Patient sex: M
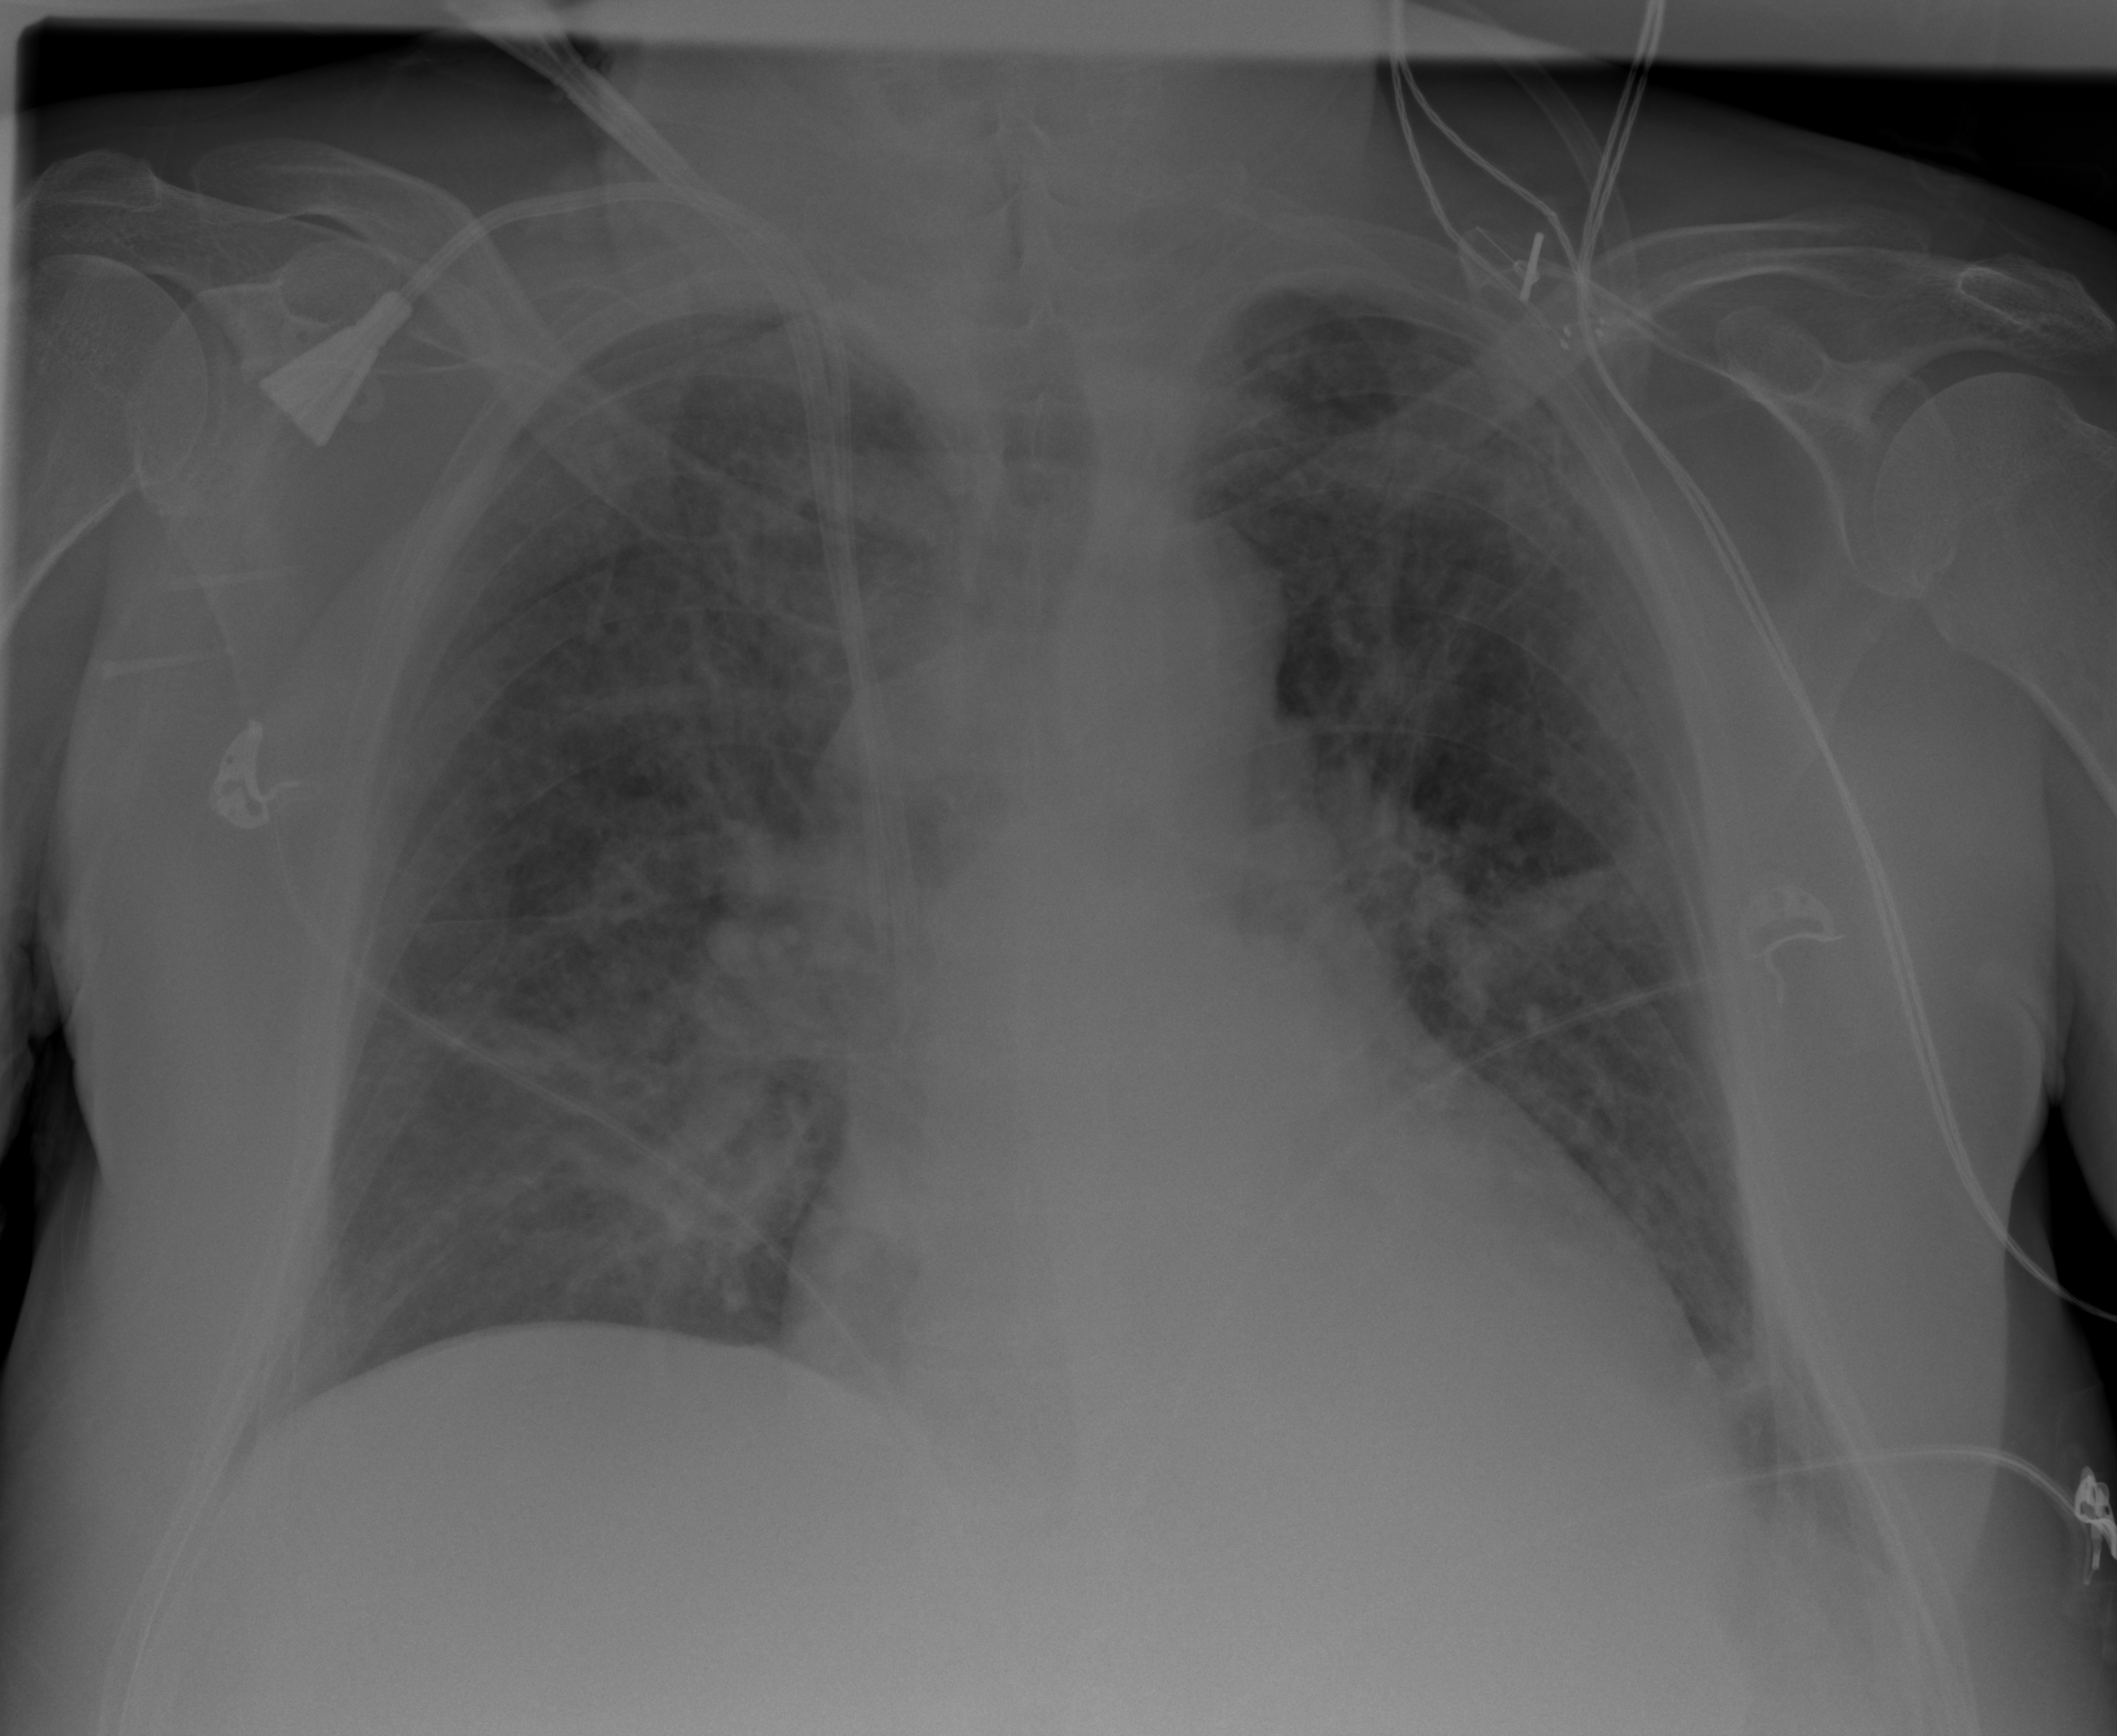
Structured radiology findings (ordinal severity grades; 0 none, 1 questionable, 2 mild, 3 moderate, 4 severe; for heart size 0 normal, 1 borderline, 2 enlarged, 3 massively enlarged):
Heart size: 2
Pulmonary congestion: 2
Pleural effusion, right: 0
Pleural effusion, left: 2
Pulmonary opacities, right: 3
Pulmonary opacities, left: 2
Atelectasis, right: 2
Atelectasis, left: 2